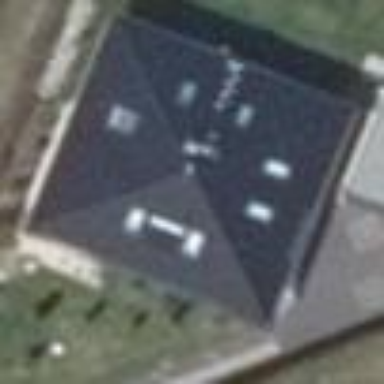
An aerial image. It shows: Simple and straightforward house.